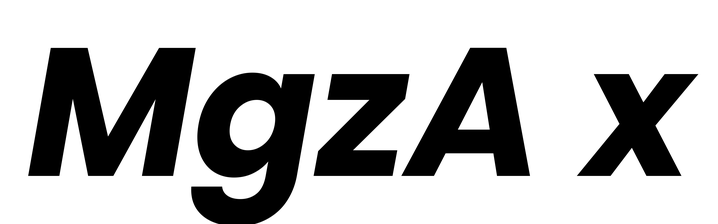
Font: Poppins-BoldItalic